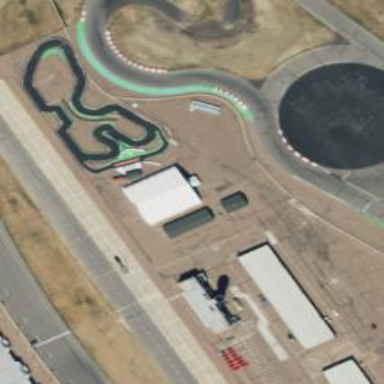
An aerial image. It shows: Karting raceway road for racing enthusiasts.